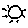
Label: sun